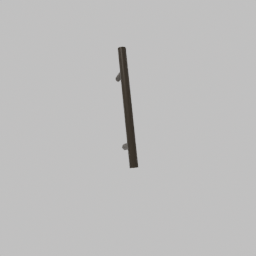
Label: mechanical